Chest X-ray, AP view. Patient: 65 years old, sex F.
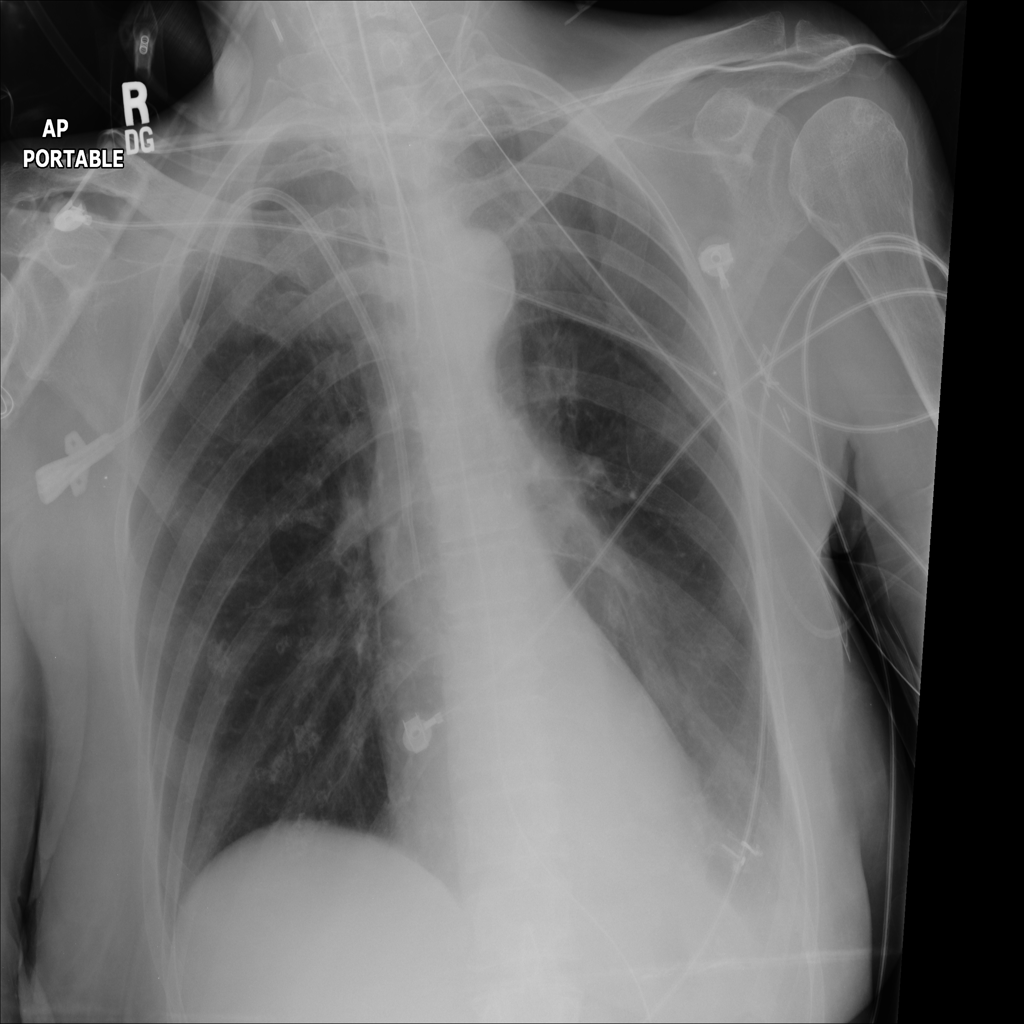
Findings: Consolidation